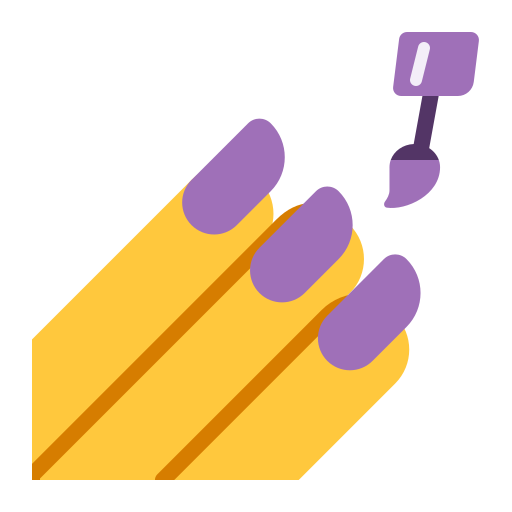
nail polish flat default